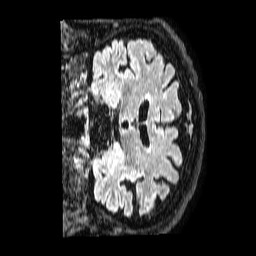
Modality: FLAIR
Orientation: coronal
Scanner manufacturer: philips
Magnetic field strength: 1.5 T
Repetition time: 4.8 s
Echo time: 0.3 s